Interaction volume radius: 5 \u00c5
Interaction volume height: 15 \u00c5
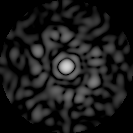
Disorder parameter: 0.8388